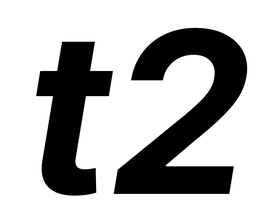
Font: Inter-Italic_Bold_Italic